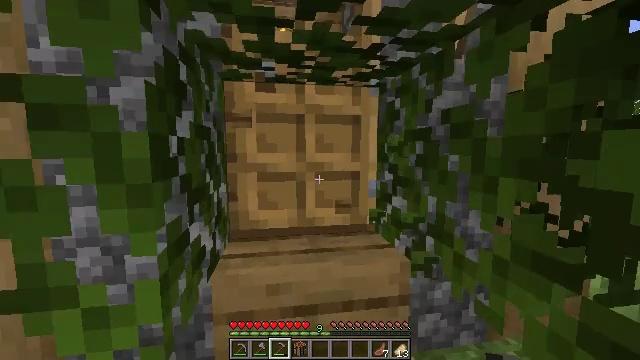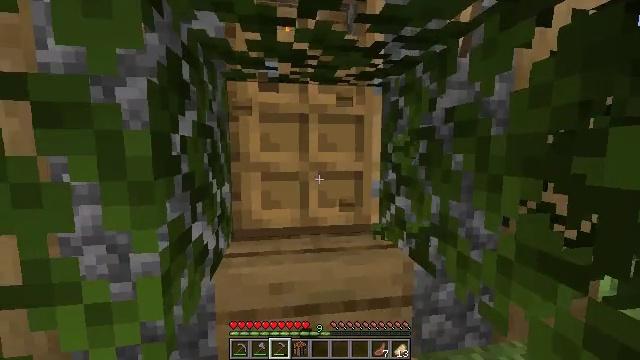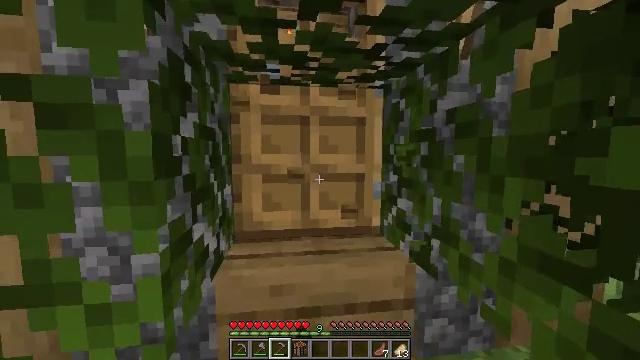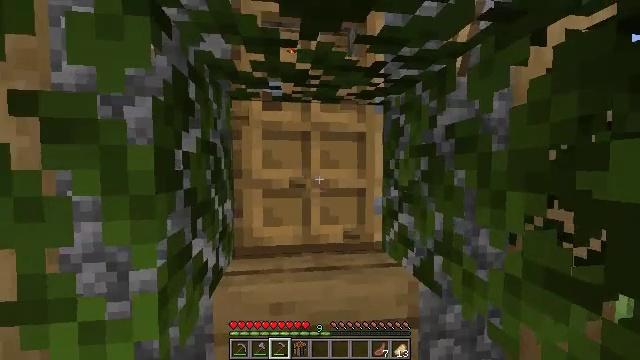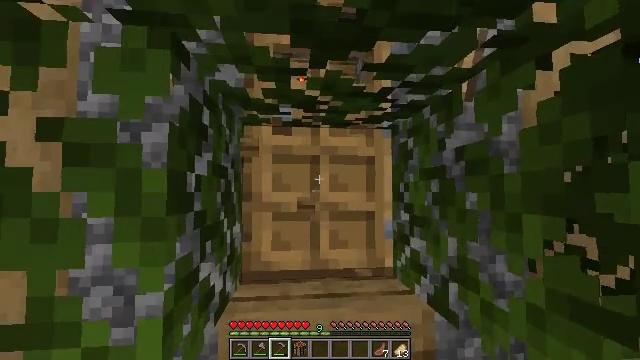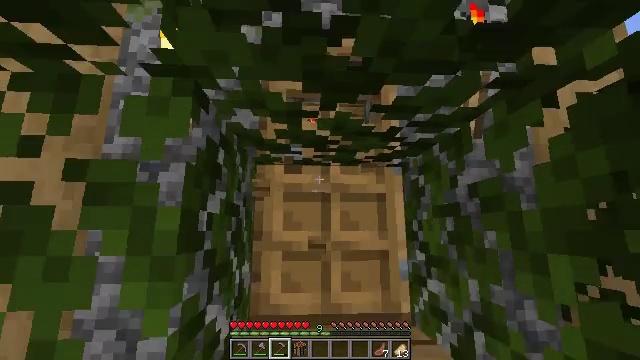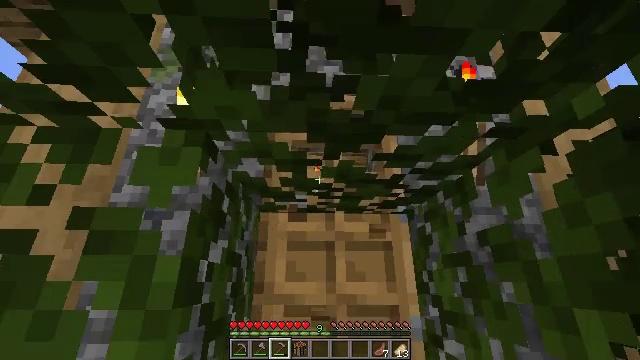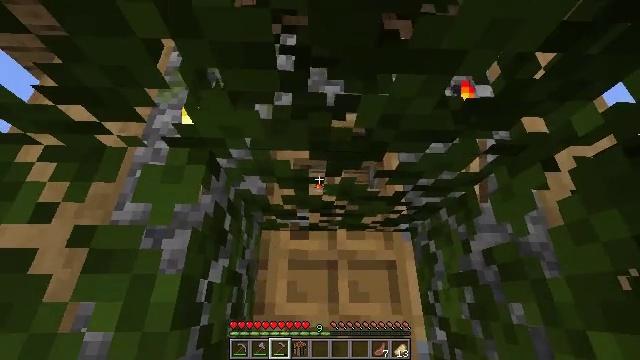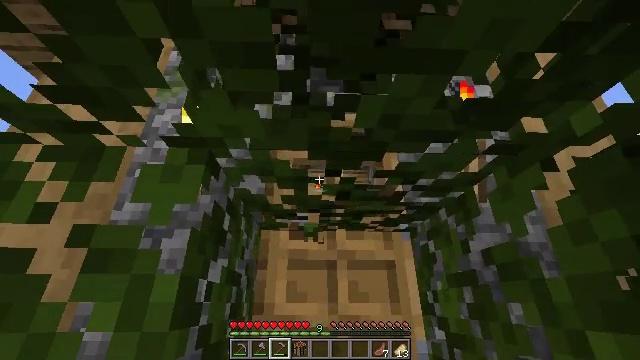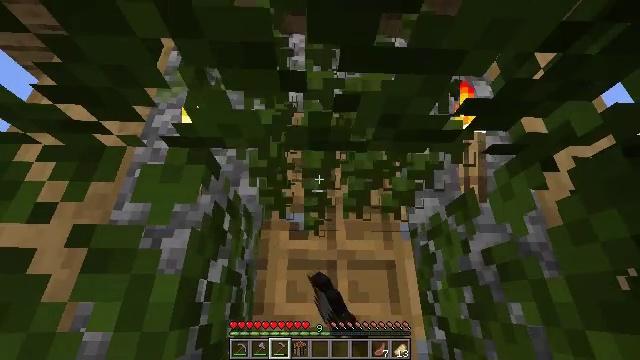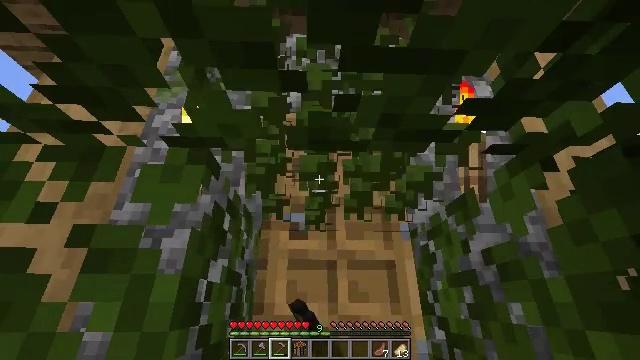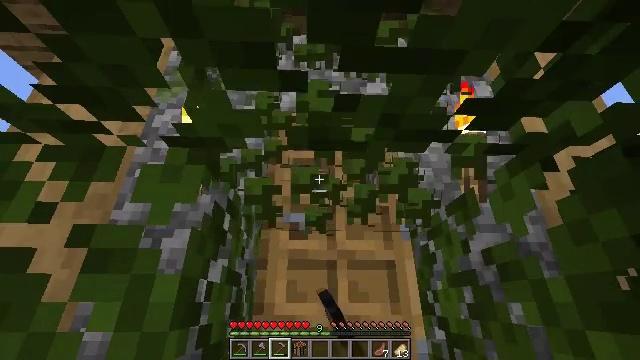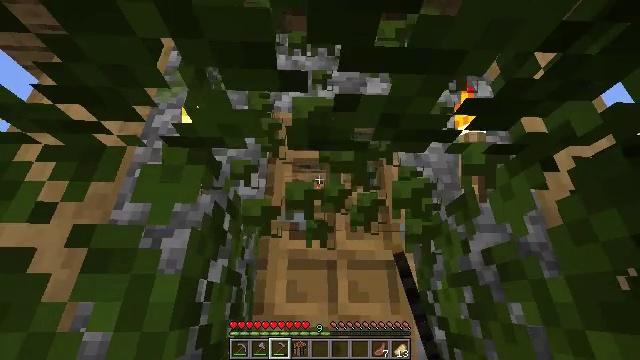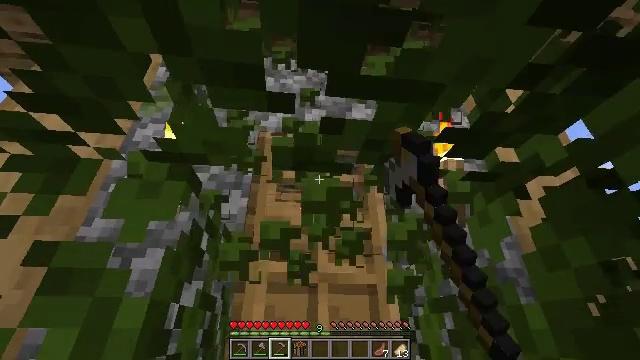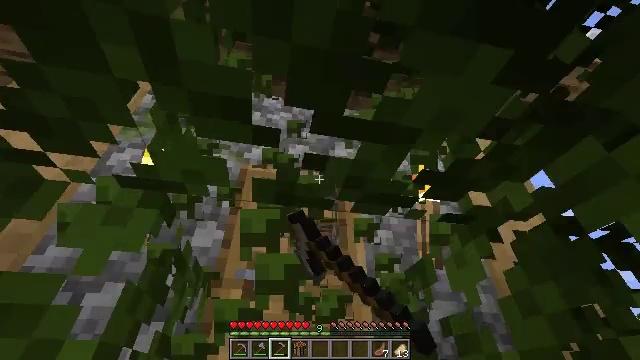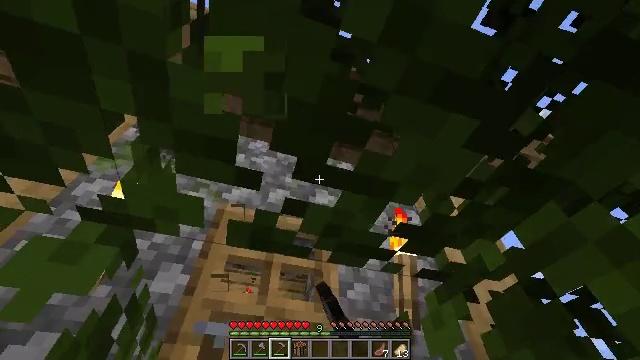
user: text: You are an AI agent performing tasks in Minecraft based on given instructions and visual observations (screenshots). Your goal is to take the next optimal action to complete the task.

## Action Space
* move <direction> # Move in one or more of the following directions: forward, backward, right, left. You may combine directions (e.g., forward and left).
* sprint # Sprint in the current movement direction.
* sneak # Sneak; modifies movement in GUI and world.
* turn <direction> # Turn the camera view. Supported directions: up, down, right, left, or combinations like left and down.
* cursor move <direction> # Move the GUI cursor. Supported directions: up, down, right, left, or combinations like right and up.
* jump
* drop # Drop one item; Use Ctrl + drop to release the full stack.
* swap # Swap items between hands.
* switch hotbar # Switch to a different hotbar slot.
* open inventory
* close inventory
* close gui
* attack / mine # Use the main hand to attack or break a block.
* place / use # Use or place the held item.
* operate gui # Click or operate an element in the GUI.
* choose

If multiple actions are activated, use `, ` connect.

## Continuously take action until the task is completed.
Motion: motion action
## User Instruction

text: Mine oak leaves.
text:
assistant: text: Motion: turn left, attack / mine
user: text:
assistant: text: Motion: attack / mine
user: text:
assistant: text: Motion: turn up
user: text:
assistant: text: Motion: turn left and up
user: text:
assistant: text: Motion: turn left and up
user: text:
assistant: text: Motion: turn up
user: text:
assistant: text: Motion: turn up
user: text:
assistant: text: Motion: attack / mine
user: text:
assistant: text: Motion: attack / mine
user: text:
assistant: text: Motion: attack / mine
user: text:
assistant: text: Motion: attack / mine
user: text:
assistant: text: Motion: attack / mine
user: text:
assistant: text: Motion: turn right and up, attack / mine
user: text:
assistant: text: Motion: turn right and up, attack / mine
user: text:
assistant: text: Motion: turn right and up, attack / mine
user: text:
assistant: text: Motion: turn right and up, attack / mine
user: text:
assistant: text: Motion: attack / mine
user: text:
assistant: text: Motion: attack / mine
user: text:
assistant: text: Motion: attack / mine
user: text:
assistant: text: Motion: turn down, attack / mine
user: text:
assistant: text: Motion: turn down
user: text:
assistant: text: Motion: turn left and down
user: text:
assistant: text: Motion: turn left and down
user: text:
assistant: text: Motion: use / place
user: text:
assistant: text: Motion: use / place
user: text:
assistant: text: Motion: use / place
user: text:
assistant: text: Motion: turn right and down, use / place
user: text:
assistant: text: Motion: move forward, turn right and down
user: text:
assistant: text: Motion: move forward, turn right and down
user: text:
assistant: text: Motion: move forward, turn down